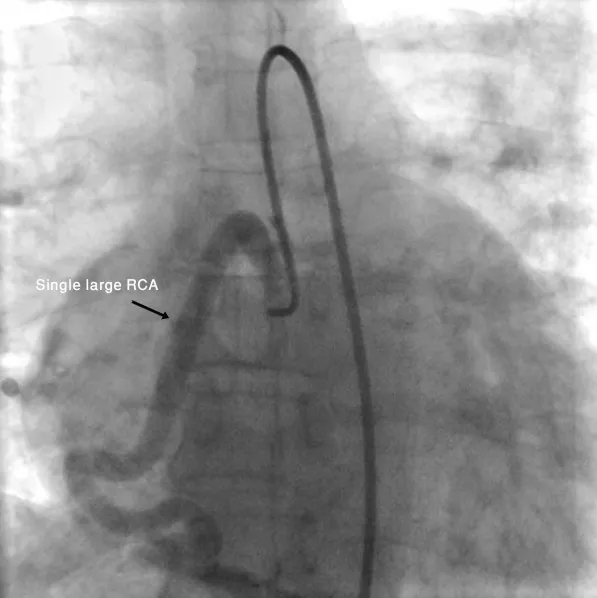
Selective right coronary angiography shows a widely dilated right coronary artery.
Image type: radiology (x_ray)